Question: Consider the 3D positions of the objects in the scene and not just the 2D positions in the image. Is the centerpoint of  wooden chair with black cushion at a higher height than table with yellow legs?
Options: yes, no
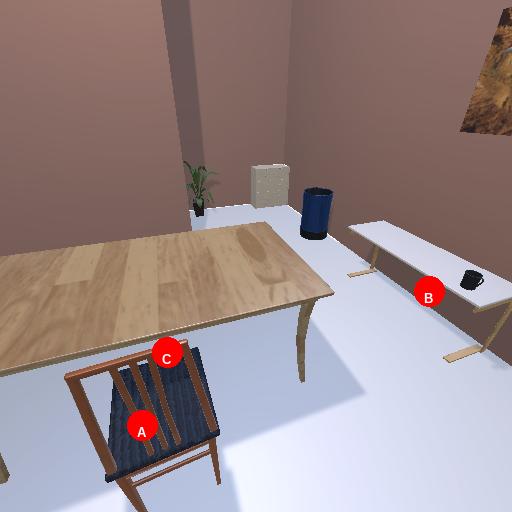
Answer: yes